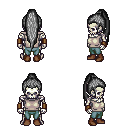
a pixel art fantasy rpg character, male body template, skeleton, white sleeveless shirt, teal pants, gray extra-long topknot hairstyle, leather bracers, brown shoes, four views (front, back, left, right), 2x2 character sprite sheet, small pixel art, hard edges, no anti-aliasing